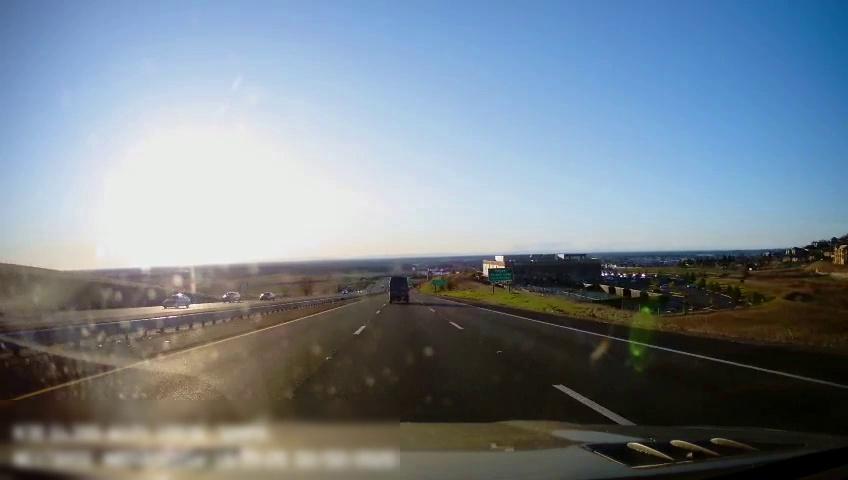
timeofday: Day
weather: Sunny
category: Drivable Space
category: Drivable Space
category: Vehicles | Truck
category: Vehicles | Car
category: Vehicles | Car
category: Vehicles | Car
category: Lanes | Current Lane
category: Lanes | Current Lane
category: Lanes | Alternate Lane
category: Lanes | Alternate Lane
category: Traffic | Signs
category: Traffic | Signs